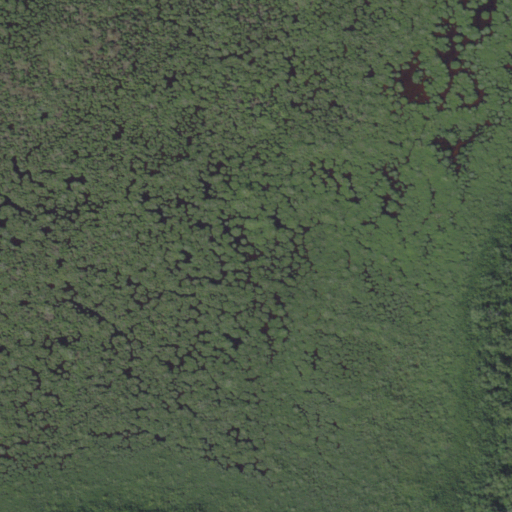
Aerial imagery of island in Florida named Little Madeira Hammock containing woody wetlands and herbaceous wetlands